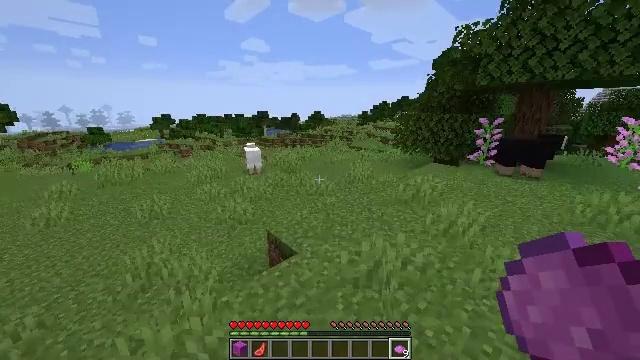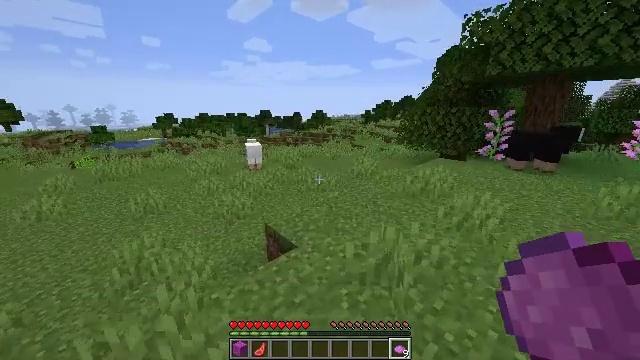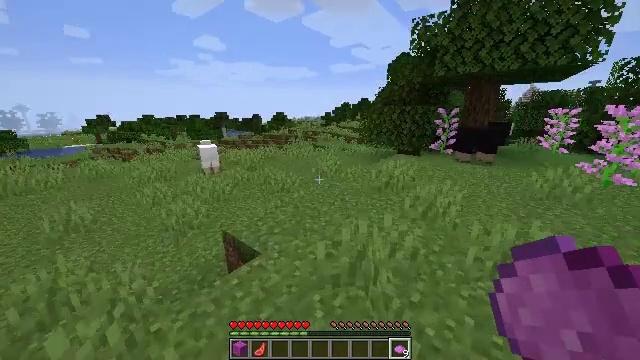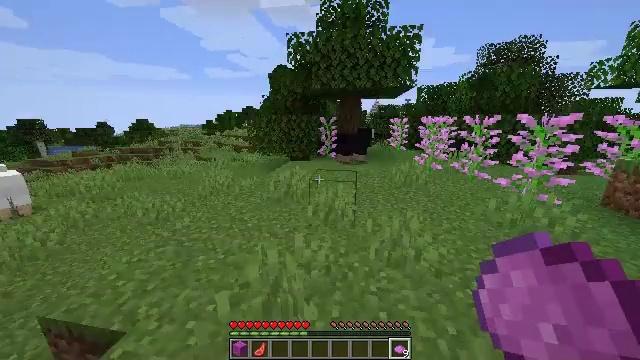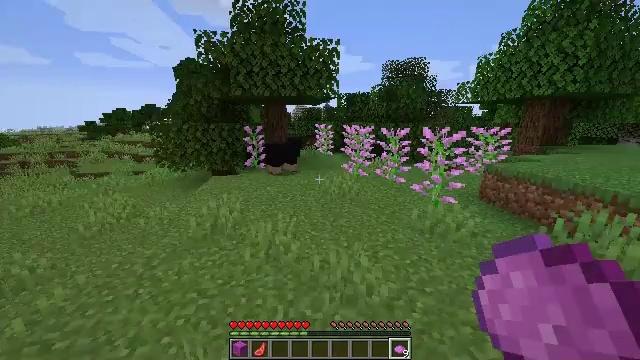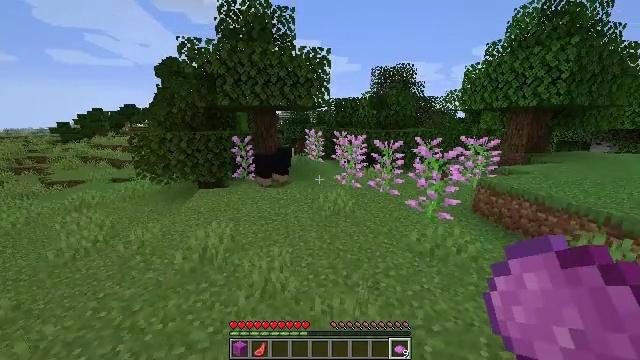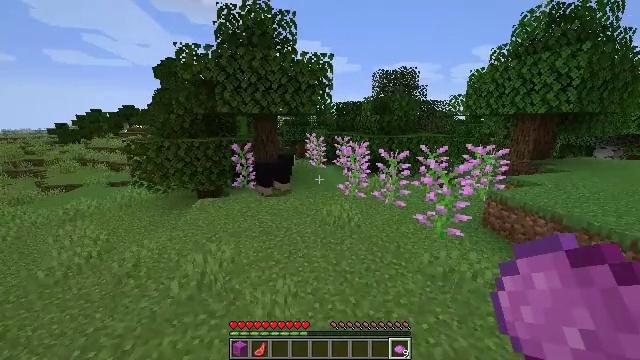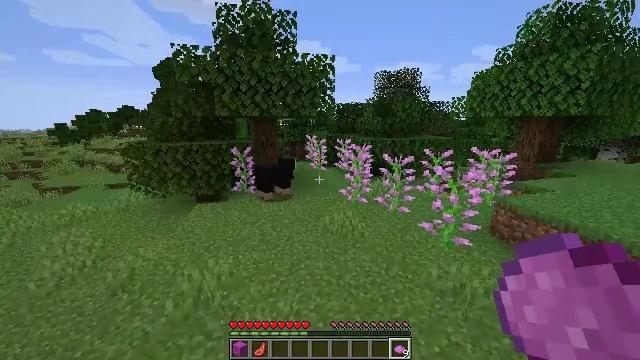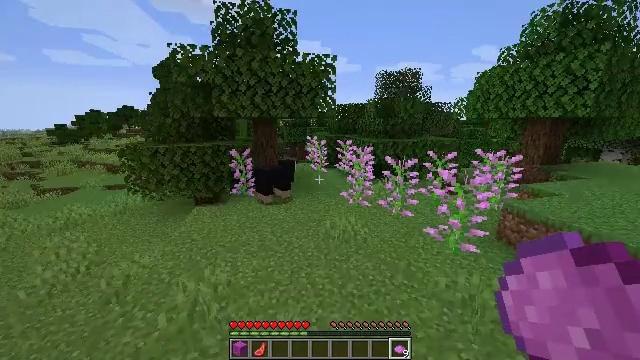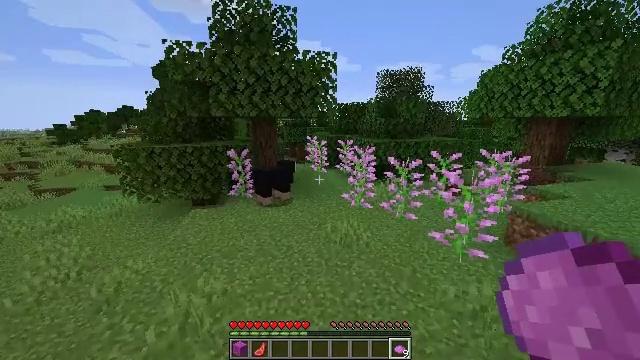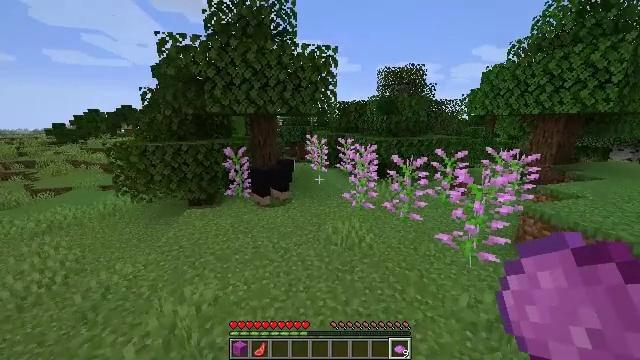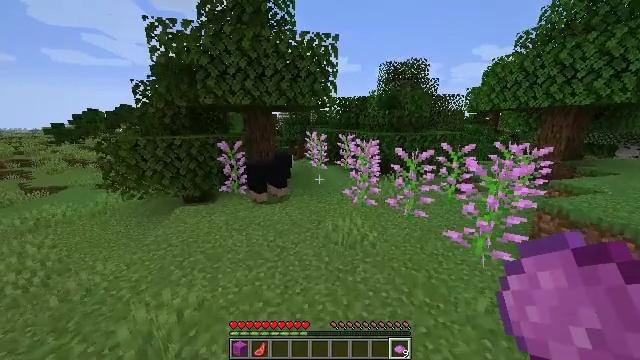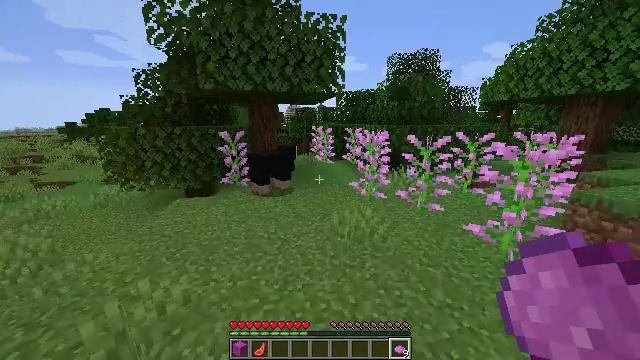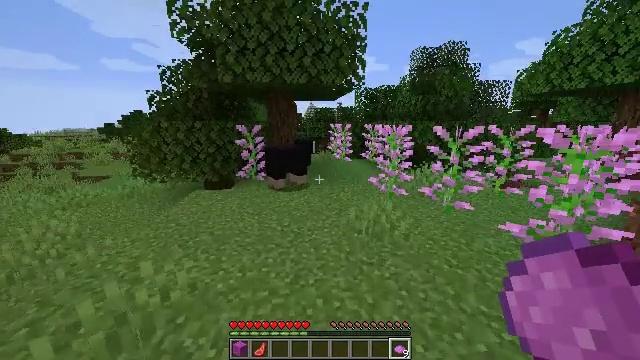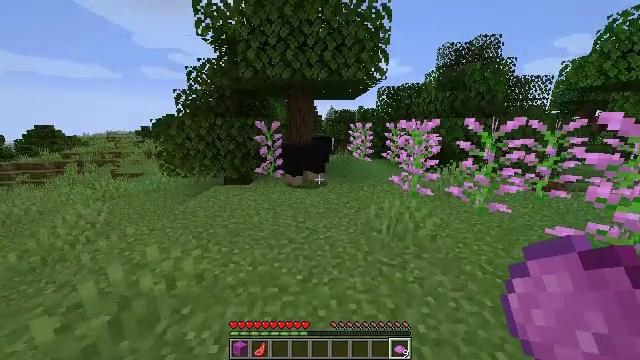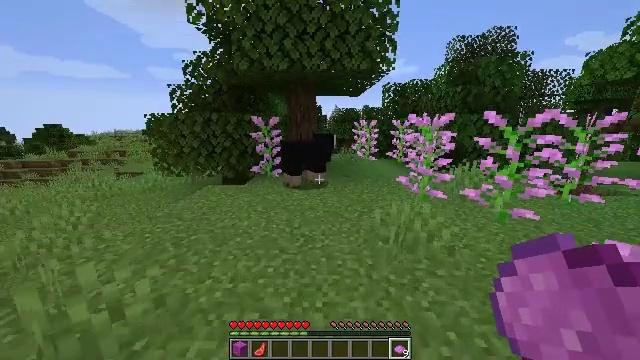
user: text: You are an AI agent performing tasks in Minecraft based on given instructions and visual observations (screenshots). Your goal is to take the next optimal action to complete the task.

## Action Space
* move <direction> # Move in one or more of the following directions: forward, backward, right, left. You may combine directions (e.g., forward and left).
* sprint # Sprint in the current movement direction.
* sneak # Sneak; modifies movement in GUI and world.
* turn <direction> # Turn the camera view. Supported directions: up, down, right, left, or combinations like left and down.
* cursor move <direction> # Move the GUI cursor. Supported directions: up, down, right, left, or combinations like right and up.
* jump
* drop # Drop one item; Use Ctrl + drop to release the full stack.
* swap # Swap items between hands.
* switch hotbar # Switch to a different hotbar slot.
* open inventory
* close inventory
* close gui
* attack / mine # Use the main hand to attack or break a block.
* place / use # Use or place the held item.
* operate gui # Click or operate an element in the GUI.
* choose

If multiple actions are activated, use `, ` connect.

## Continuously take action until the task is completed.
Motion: motion action
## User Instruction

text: Hunt a sheep.
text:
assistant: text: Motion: move forward, sprint, jump
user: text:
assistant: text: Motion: move forward, sprint, turn right, jump
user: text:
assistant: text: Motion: move forward and move right, sprint, turn right and up, jump
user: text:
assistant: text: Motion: move forward and move right, sprint, turn right, jump
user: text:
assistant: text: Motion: move forward and move right, sprint, turn right, jump
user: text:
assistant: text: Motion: move forward and move right, sprint, jump
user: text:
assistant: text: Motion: move forward and move right, sprint, jump
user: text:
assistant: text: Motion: move forward and move right, sprint, jump
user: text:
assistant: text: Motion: move forward and move right, sprint, jump
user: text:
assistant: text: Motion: move forward and move right, sprint, jump
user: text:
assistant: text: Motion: move forward, jump
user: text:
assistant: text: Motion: move forward, turn left
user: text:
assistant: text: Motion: move forward, turn left
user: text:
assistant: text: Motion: move forward, turn left
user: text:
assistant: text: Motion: move forward, turn left
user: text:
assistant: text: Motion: move forward
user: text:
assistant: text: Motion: move forward, turn left
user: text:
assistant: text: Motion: move forward
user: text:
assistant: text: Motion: move forward
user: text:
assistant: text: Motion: move forward
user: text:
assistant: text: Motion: move forward
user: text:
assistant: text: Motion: move forward
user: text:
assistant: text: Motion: move forward
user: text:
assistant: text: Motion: move forward
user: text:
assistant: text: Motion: move forward, use / place
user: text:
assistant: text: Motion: move forward, use / place
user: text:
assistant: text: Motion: use / place
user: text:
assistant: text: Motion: no_op
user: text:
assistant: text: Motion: no_op
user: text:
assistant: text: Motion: turn left